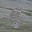
Label: 9